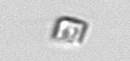
Label: Bacillariophyceae_morphotype1